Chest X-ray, PA view. Patient: 14 years old, sex F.
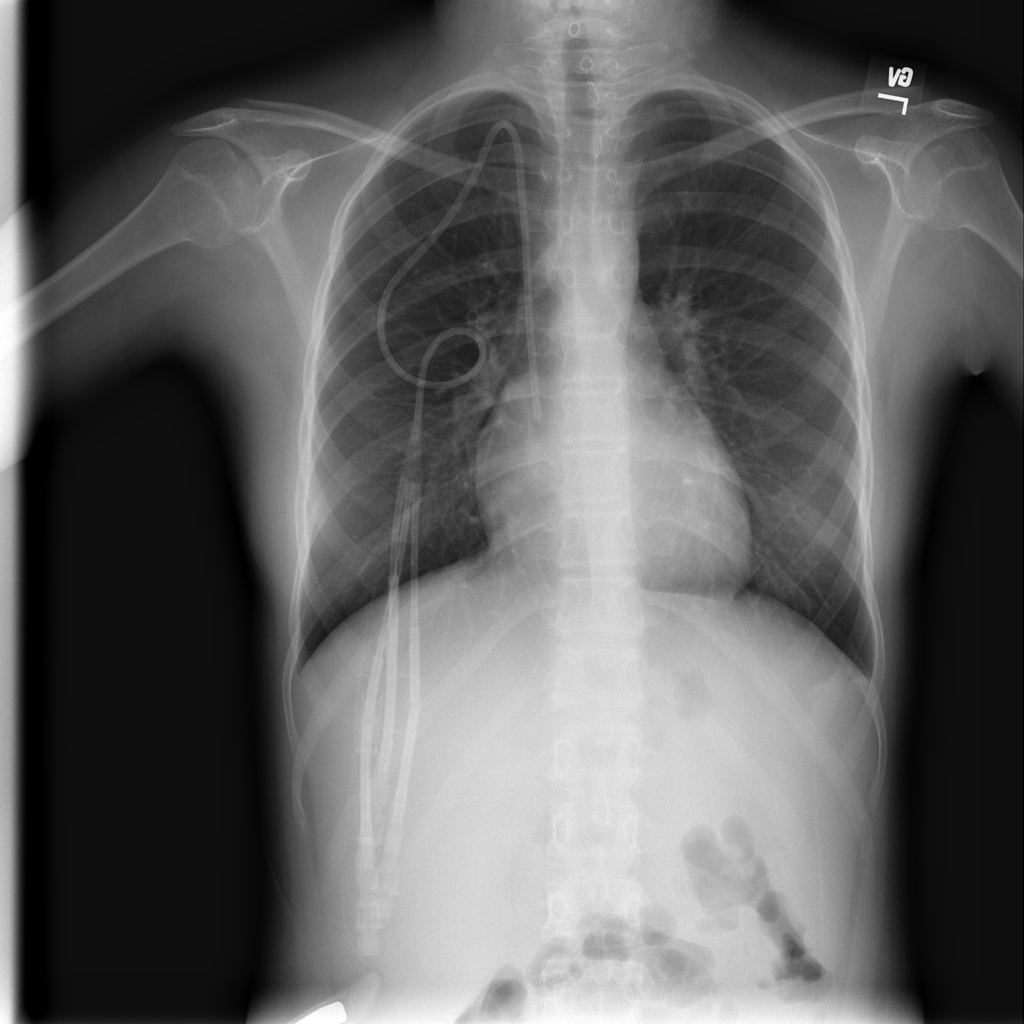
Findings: No Finding